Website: crate-barrel
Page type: customer-info-address
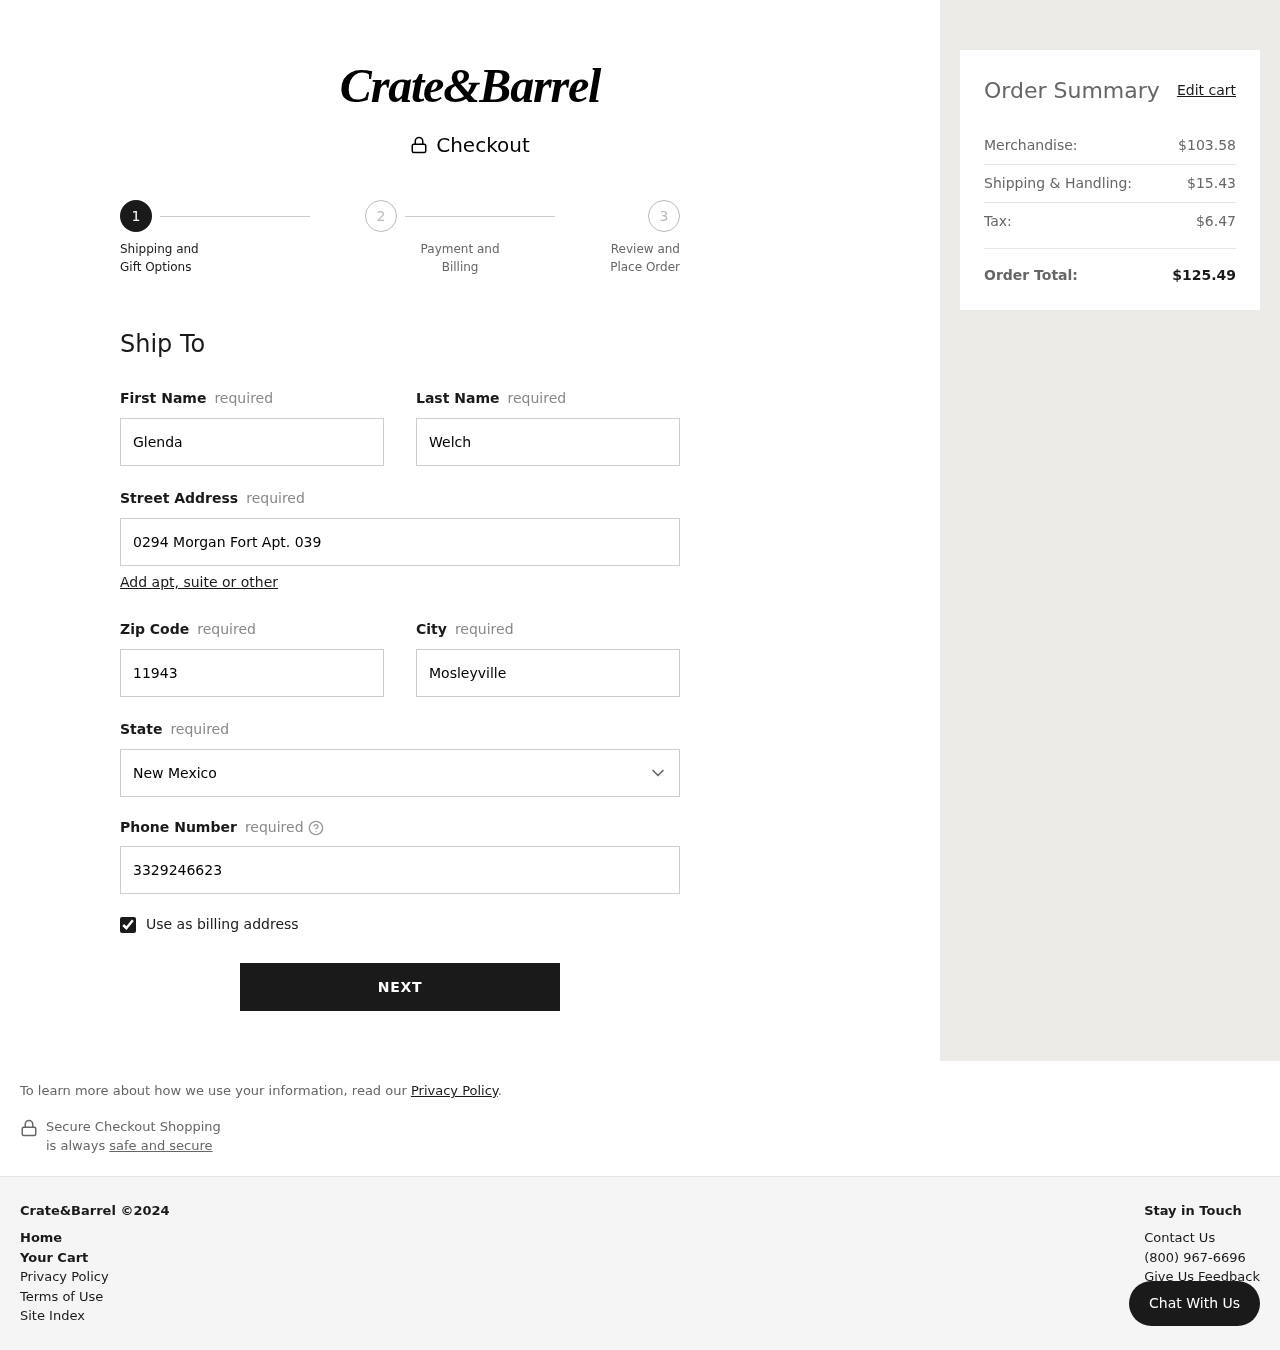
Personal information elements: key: PII_CITY
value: Mosleyville
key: PII_FIRSTNAME
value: Glenda
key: PII_LASTNAME
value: Welch
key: PII_PHONE
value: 3329246623
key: PII_POSTCODE
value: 11943
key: PII_STATE
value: New Mexico
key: PII_STREET
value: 0294 Morgan Fort Apt. 039
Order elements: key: ORDER_SUBTOTAL
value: $103.58
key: ORDER_SHIPPING_COST
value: $15.43
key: ORDER_TAX
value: $6.47
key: ORDER_TOTAL
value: $125.49